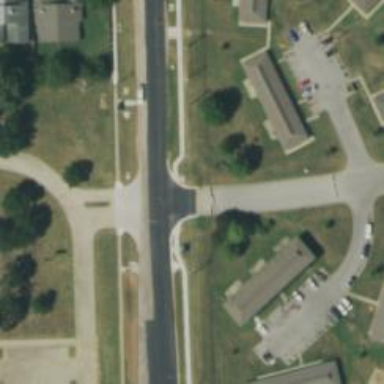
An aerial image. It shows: Stop road.